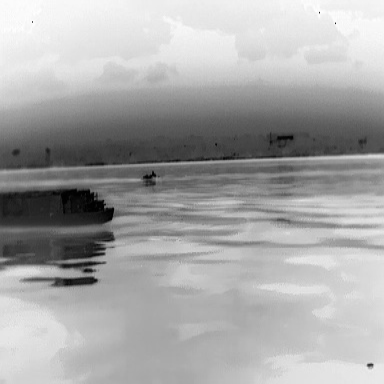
There is a fishing_boat in the infrared image.